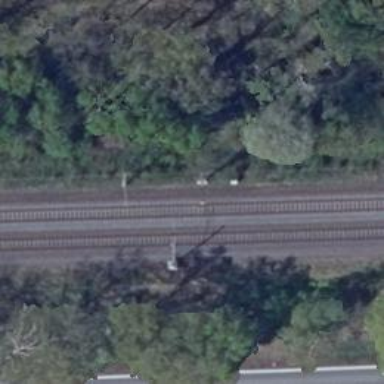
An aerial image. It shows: Railway signal.